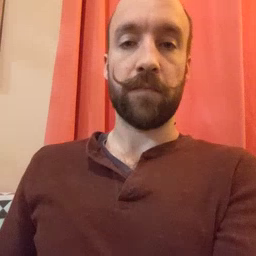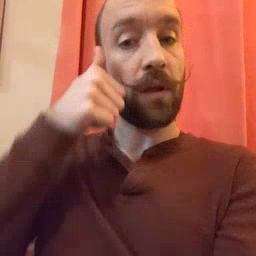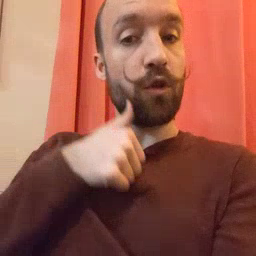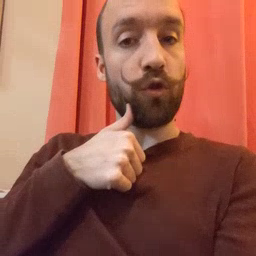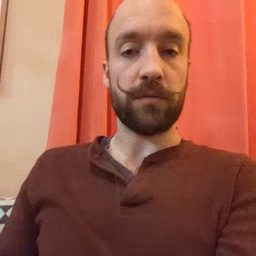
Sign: girl